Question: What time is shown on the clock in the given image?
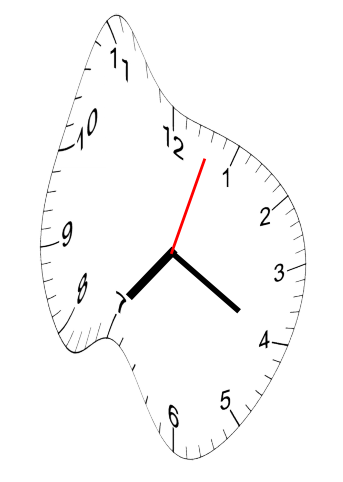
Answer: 07:20:03